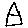
Label: house